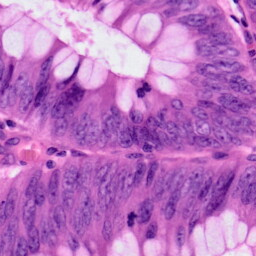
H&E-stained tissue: Colon